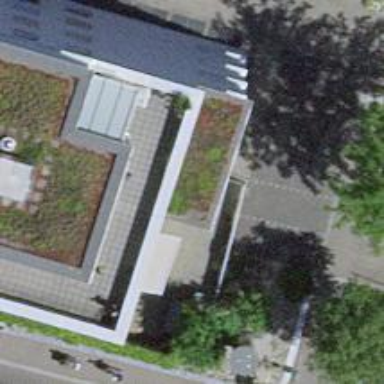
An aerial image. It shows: Kindergarten.